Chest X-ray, AP view. Patient: 60 years old, sex M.
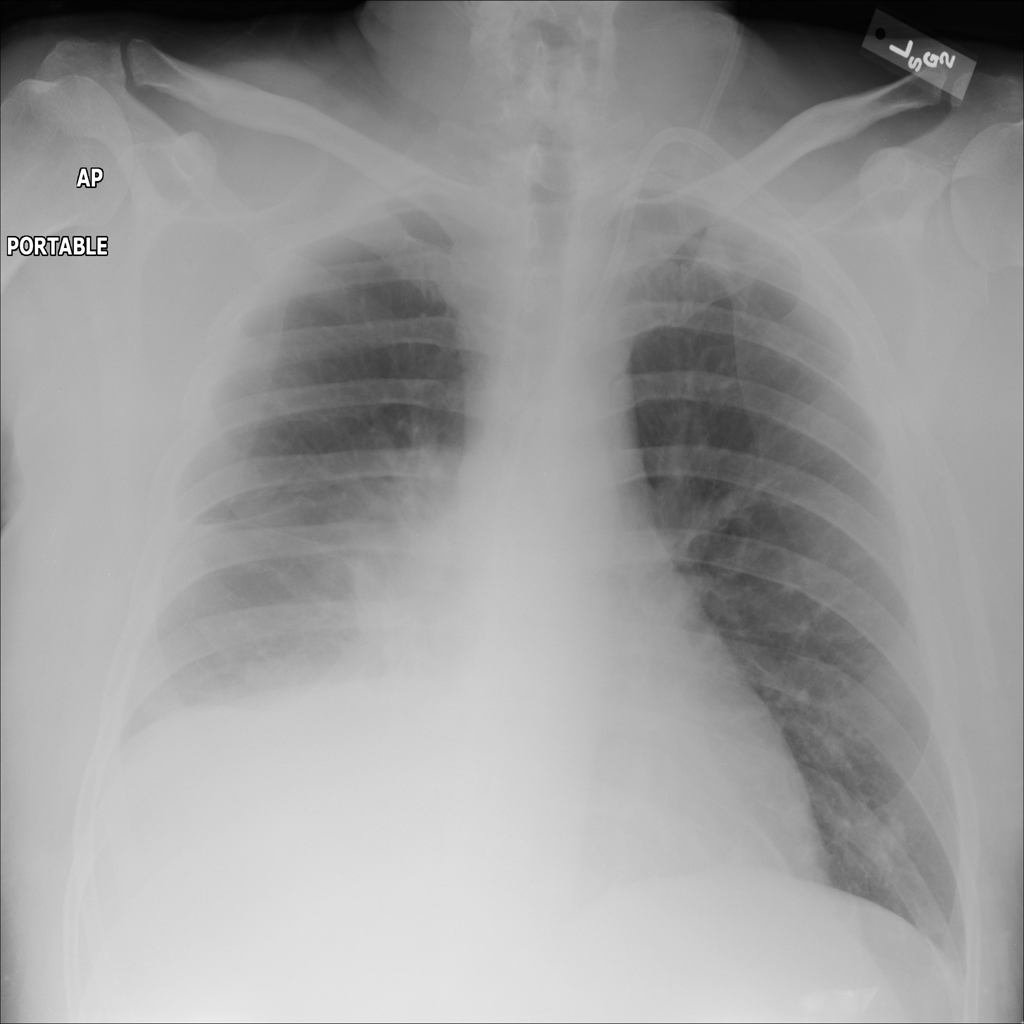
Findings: No Finding